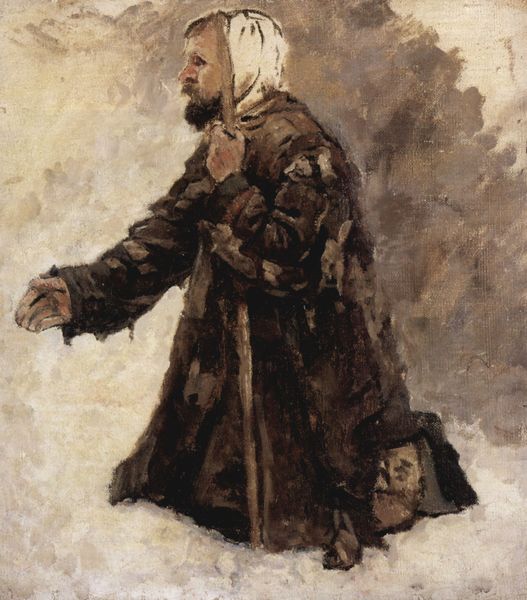
Titel: Besessener auf Knien
Künstler: Wassilij Iwanowitsch Surikow
Standort: Sankt Petersburg
Institution: Staatliches Russisches Museum
Schlagwörter: dunkel, gemälde, hand, mann, weiß, ocker, bar, braun, dunkelbraun, finger, geste, grau, hell, hintergrund, holz, kreide, nase, profil, schwarz, eis, schnee, tuch, beige, haube, alt, bart, mütze, arm, augen, halten, pelz, vollbart, bildnis, hände, porträt, öl, kalt, gehen, haare, kutte, mantel, realismus, stock, kopfbedeckung, düster, stab, russland, nebel, winter, sturm, flicken, kopftuch, aufrecht, wange, aufstützen, kniestück, corinth, alter, fetzen, lumpen, wandern, kälte, schneewehe, schweben, knien, beutel, tasche, flecken, ausstrecken, pelmantel, gefleckt, ausgestreckt, hilfe, leid, wanderer, brauntöne, knieend, kniend, tonig, gehend, bettler, korinth, stange, armut, bitte, stecken, bitten, kniefall, betteln, harre, pilger, friseur, kollwitz, busse, büsser, zerlumpt, begrüßen, eingeschneit, schne, landstreicher, zuch, weisses tuch, angwinkelt, aurecht, haube4weißß4, stapfen, ötzi, bettelnd, bettelstab, bittet, kneend